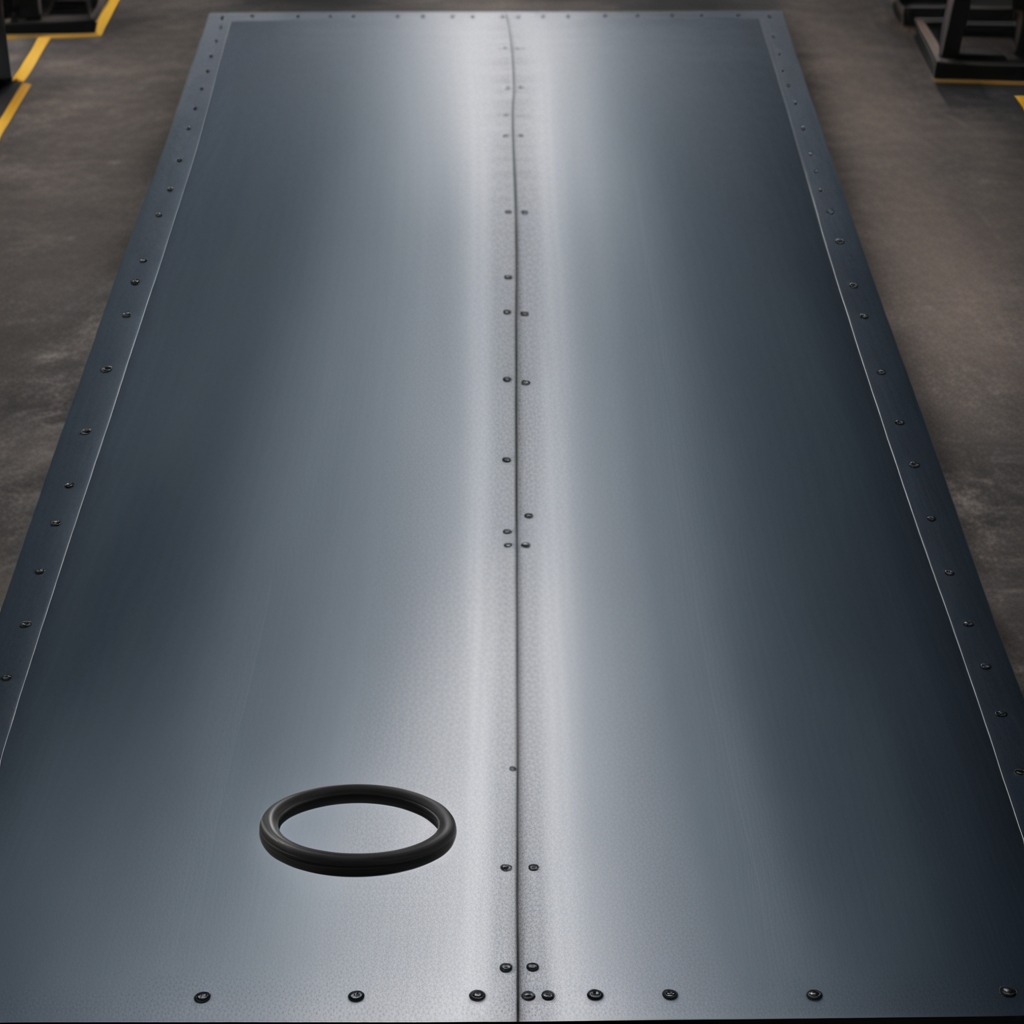
A rubber O-ring lies on a cold steel table in a mining workshop.